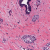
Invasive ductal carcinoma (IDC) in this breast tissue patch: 0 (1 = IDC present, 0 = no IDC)